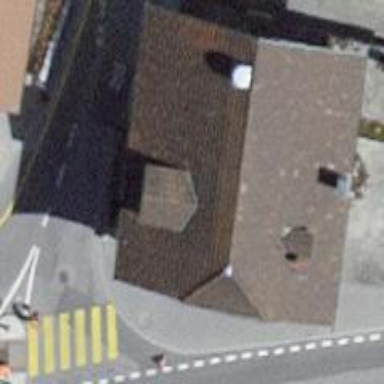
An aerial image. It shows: Restaurant.